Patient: sex M, age 57
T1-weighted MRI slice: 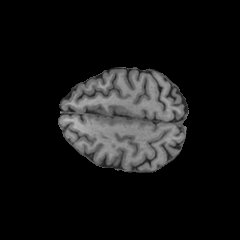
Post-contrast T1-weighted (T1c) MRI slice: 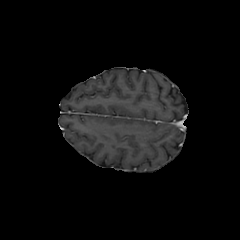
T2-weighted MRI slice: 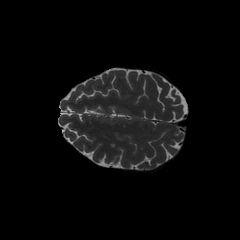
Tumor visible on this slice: no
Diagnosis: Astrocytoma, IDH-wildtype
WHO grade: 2